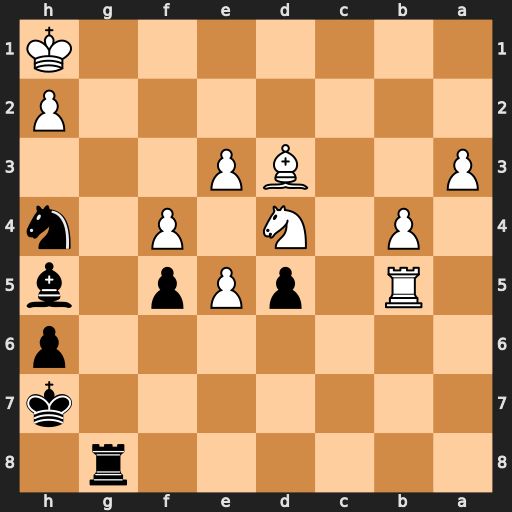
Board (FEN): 6r1/7k/7p/1R1pPp1b/1P1N1P1n/P2BP3/7P/7K
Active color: b
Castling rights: -
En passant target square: -
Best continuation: Bf3+ Nxf3 Nxf3 Bxf5+ Kh8 Rb8 Rxb8